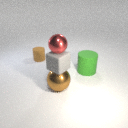
large brown metal sphere in front of small brown rubber cylinder